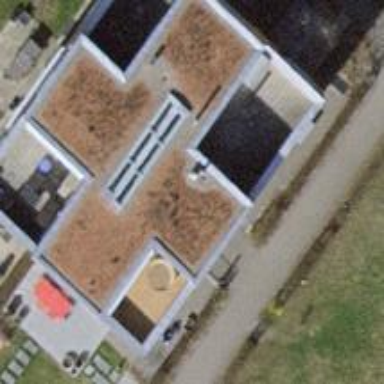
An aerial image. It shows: Building with gabled roof.